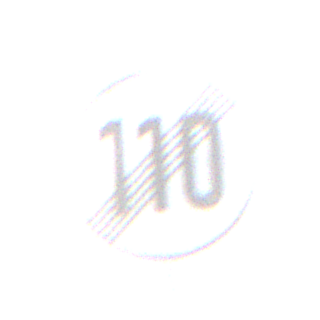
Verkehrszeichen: EndeGeschwindigkeit110
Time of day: MorningAfternoon
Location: Outdoor (Nature)
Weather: PartlyCloudy
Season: NotSpecified
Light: Natural